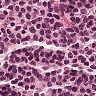
Metastatic tissue present: no